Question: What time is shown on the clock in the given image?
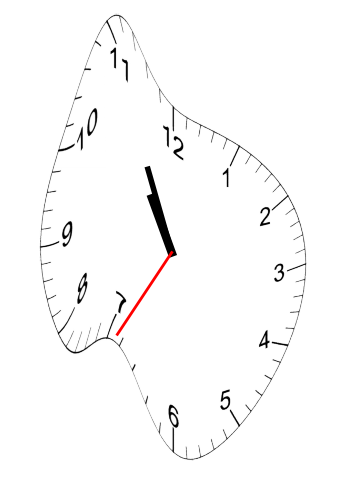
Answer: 10:55:35